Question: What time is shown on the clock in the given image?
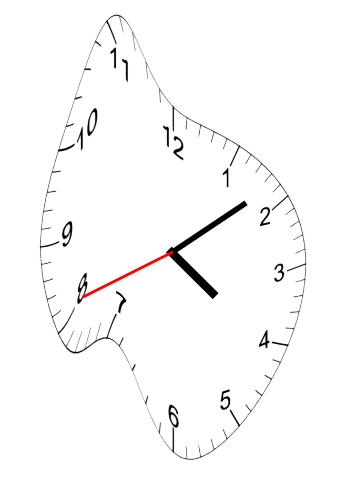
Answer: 04:08:41